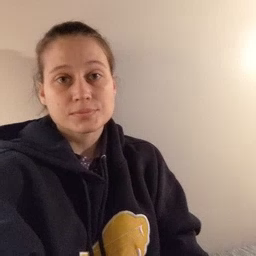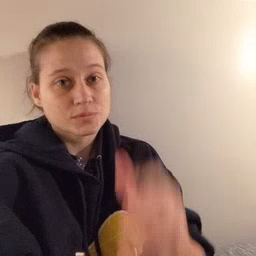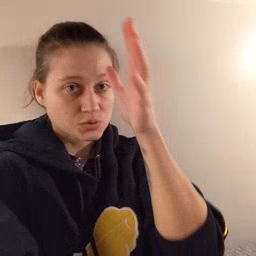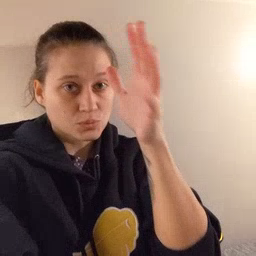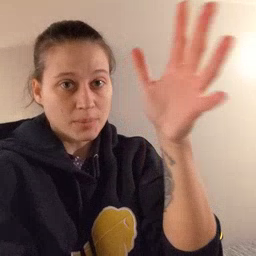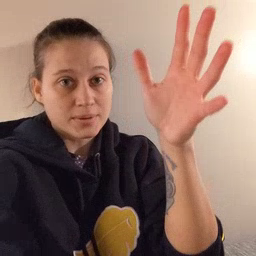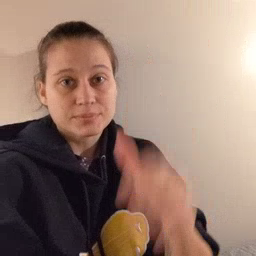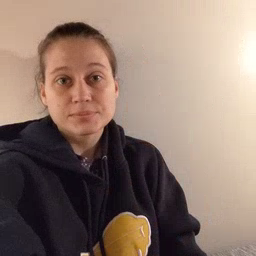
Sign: grandpa